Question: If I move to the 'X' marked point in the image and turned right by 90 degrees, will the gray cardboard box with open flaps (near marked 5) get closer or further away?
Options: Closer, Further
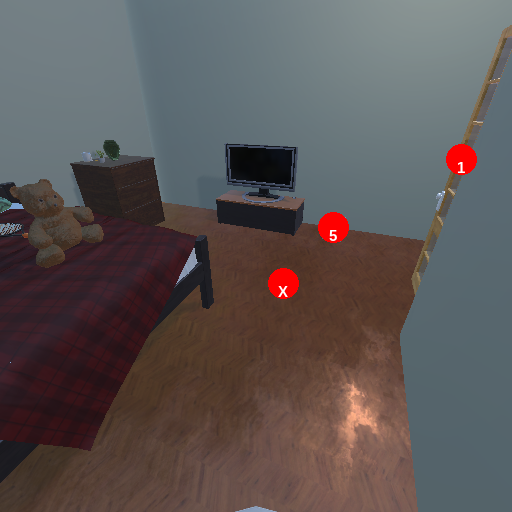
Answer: Closer